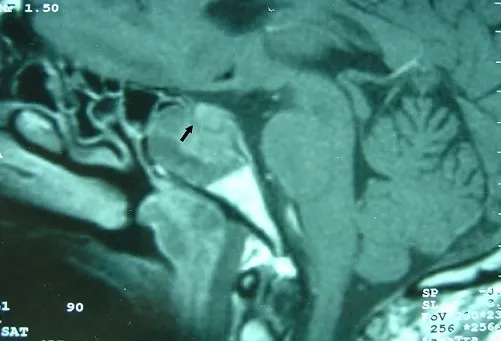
MRI sagittal T1 sequence with gadolinium, highlighting a tissue process with heterogeneous enhancement, occupying the sphenoid sinus and respecting pituitary gland, which is separated by a hyposignal border (arrow).
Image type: radiology (mri)